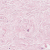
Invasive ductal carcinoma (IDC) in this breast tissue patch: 0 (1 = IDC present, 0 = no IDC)